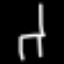
Label: chair